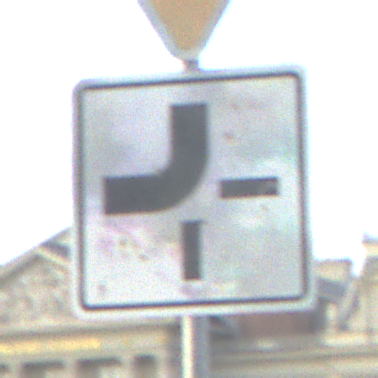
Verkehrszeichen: VerlaufVorfahrtsstrasse2
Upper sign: VorfahrtGewaehren
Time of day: MorningAfternoon
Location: Outdoor (Suburban)
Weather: PartlyCloudy
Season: NotSpecified
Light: Natural